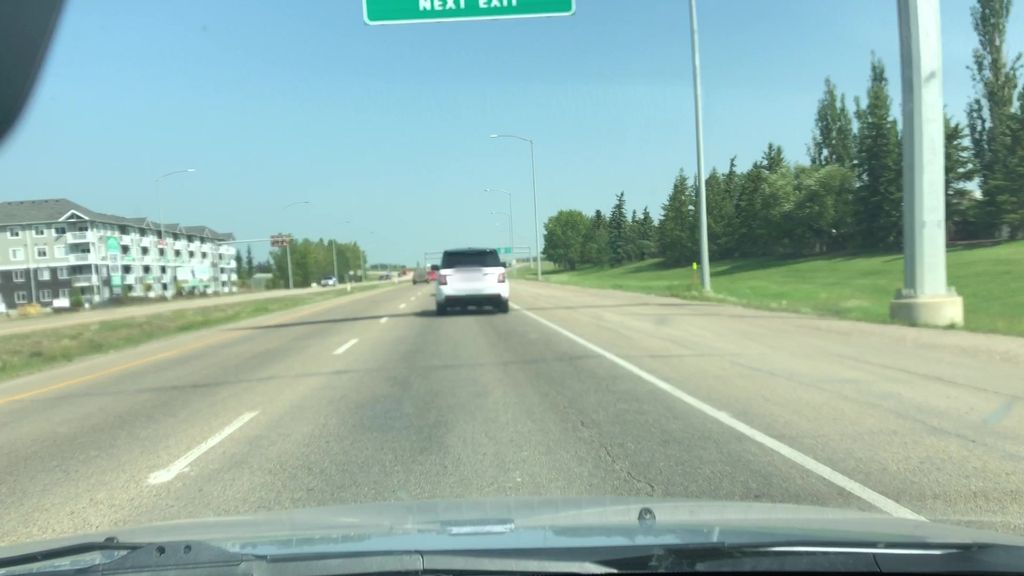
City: edmonton